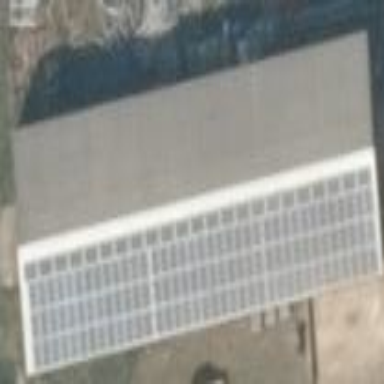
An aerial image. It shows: Warehouse building.